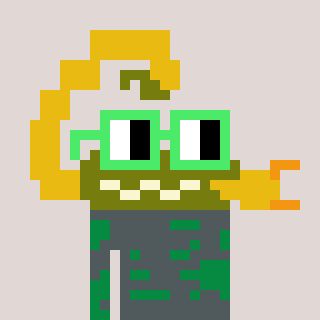
a pixel art character with square light green glasses, a scorpion-shaped head and a green-colored body on a warm background